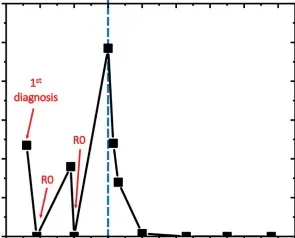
(A) Desmoid tumor response over 6 years. After the first diagnosis, the patient underwent 2 times R0 resections, which were standard of care (SoC) treatments, over a period of 2 years. As the tumor recurred after the second resection, the patient was subjected to MR-HIFU treatment and thereafter, was followed-up for 4 years. Time point 0 corresponds to the day of MR-HIFU treatment.
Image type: chart (chart)